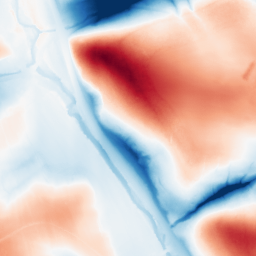
Category: classical
Decomposition family: gaussian_anisotropic
Decomposition parameters: sigma_x: 2
sigma_y: 50
Upsampling method: sinc_hamming
Upsampling parameters: scale: 4
kernel_size: 16
Upsampling scale: 4